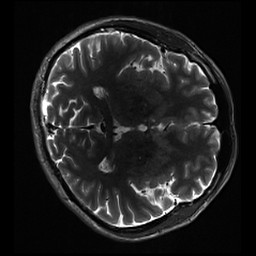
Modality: inplaneT2
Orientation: axial